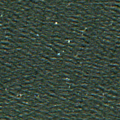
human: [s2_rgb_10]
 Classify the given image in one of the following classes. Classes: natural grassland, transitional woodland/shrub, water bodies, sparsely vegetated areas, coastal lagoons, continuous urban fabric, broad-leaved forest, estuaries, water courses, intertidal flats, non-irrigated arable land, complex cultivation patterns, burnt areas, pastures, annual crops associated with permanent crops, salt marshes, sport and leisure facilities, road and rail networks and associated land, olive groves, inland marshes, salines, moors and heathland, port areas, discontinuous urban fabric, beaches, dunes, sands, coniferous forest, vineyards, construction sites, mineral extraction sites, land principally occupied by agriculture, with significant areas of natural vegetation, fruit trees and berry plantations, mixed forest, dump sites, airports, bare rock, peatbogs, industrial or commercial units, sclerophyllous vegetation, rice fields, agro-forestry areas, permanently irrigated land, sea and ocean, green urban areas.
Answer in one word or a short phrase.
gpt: sea and ocean